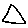
Label: triangle